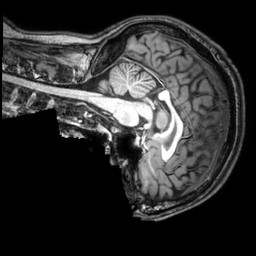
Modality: T1w
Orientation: sagittal
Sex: male
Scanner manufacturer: philips
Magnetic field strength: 3 T
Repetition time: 0.008147 s
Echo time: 0.00372 s